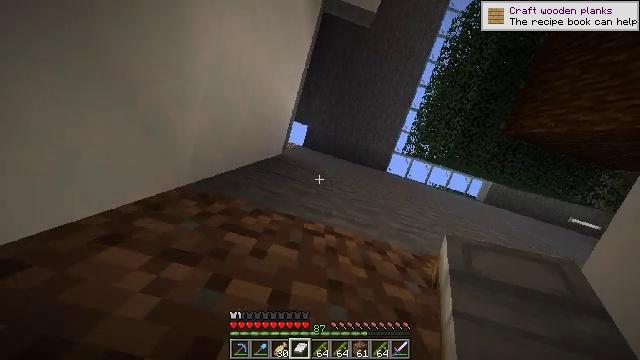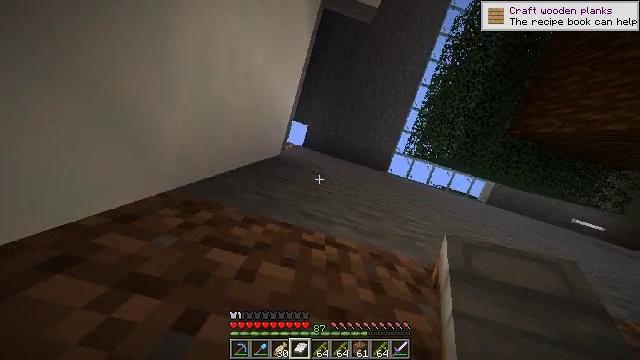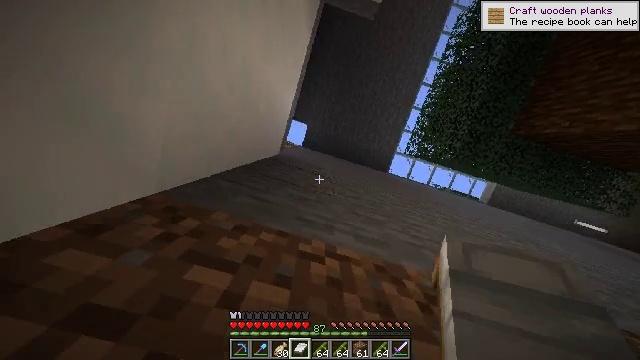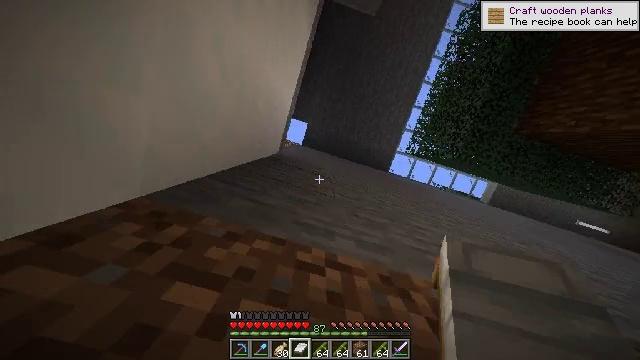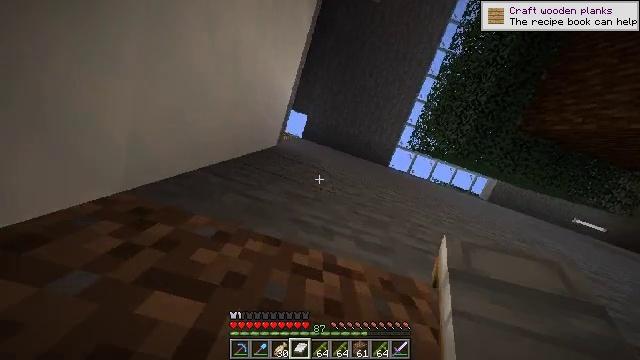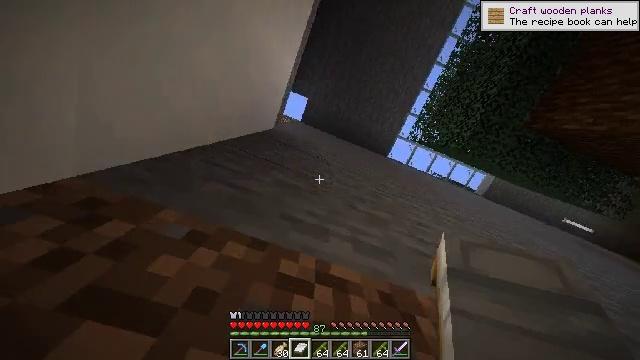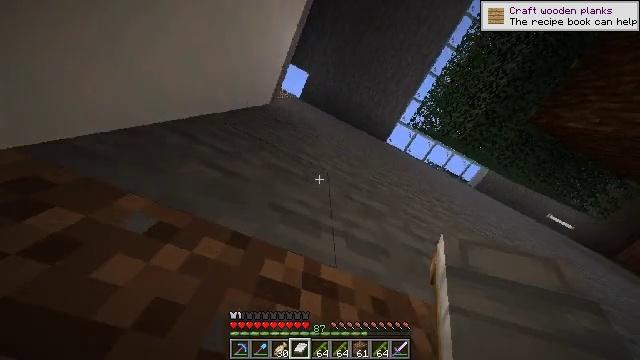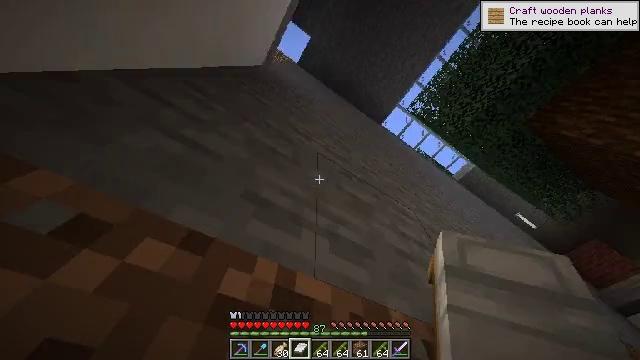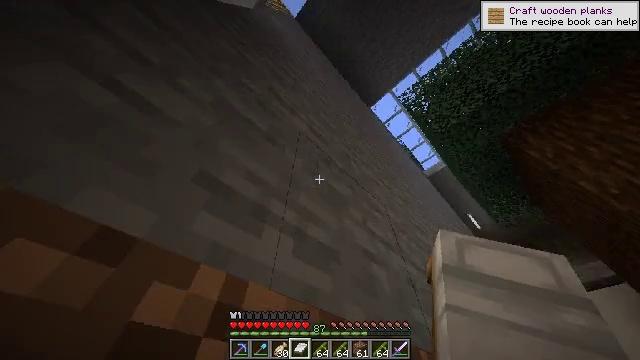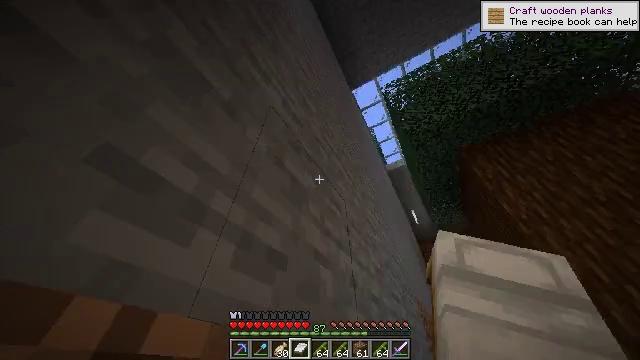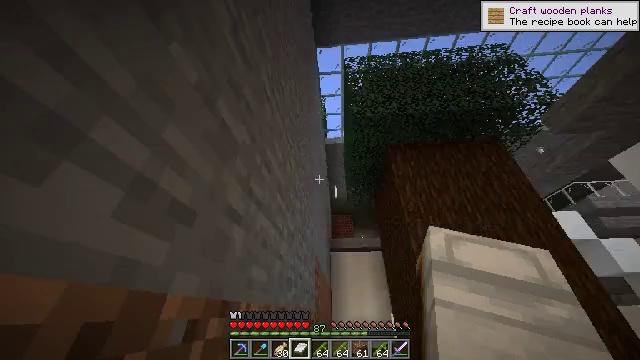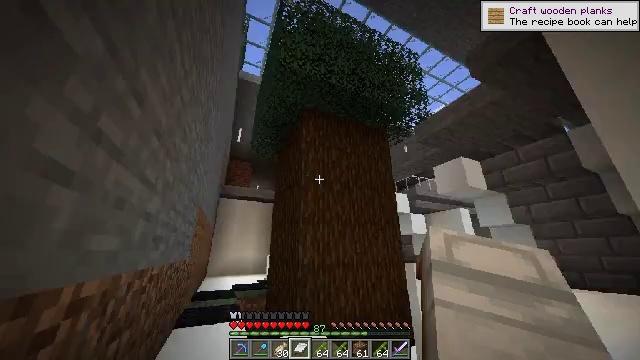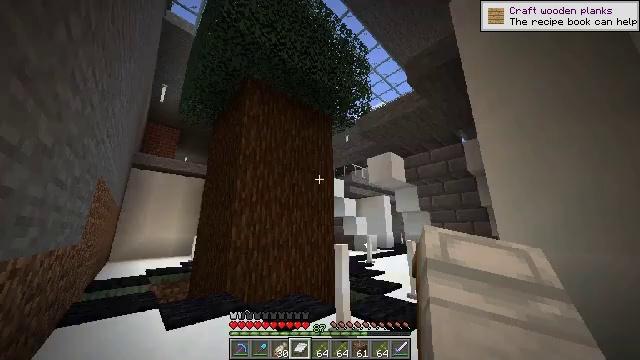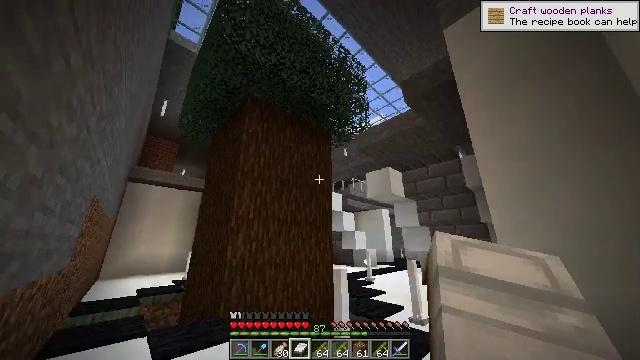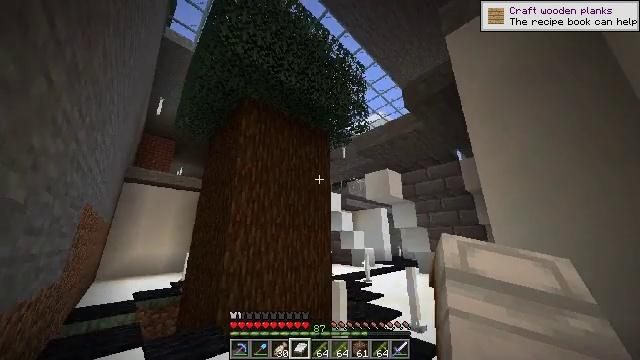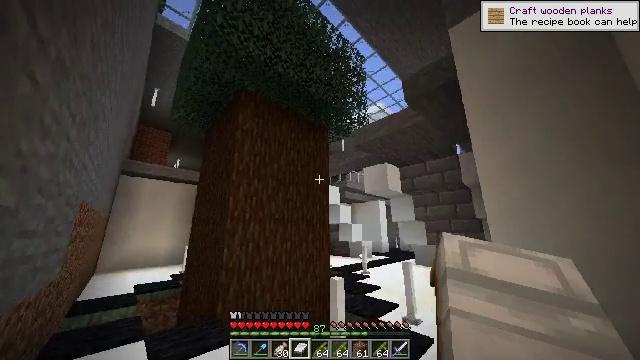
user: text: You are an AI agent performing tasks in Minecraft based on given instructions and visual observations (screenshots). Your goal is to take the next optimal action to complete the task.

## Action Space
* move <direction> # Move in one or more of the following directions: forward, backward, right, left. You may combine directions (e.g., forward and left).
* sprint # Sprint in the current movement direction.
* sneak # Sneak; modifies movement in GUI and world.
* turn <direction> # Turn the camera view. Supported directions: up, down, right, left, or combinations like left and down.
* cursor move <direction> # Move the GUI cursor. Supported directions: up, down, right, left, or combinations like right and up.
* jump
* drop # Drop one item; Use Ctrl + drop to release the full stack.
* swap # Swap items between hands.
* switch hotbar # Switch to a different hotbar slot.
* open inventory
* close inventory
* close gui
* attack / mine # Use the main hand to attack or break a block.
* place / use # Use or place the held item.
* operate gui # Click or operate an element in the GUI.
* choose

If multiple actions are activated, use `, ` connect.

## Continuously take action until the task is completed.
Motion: motion action
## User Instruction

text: Remove a bamboo from the inventory.
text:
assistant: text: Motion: move forward
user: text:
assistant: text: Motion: move forward
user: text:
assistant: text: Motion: move forward
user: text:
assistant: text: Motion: move forward, turn right and down
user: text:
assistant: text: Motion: move forward, turn right and down
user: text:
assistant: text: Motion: move forward, turn right and down
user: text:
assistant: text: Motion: move forward, turn right and down
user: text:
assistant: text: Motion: move forward, turn right and down
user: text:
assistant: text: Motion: move forward, turn right and down
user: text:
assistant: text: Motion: move forward, turn right and down
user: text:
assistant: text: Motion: move forward, turn right and down
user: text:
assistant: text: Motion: move forward, turn right and down
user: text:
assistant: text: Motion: move forward, turn up
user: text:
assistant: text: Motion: move forward
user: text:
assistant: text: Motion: move forward, turn down
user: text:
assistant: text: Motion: move forward, turn right and down
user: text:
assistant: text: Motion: move forward, turn right and down
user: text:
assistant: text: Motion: move forward, turn right and down
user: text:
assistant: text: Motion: move forward, turn right and down
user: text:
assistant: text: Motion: move forward, turn right and down
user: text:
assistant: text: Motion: move forward, turn right and down
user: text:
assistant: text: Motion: move forward, turn right and down
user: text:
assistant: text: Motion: move forward, turn right and down
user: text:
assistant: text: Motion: move forward
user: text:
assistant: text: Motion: move forward
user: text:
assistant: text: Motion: move forward
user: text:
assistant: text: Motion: move forward
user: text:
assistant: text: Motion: move forward
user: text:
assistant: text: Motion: move forward
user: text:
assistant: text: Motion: move forward